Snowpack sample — Buffalo Mountain, Silverthorne, Colorado, USA (1/25/25, 10:11 AM MST)
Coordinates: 39.6222, -106.1139
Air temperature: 22 °F
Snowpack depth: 110 cm
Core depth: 20 cm
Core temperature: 48.2 °F
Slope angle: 12°, slope face: 102°
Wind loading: high
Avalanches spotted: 0
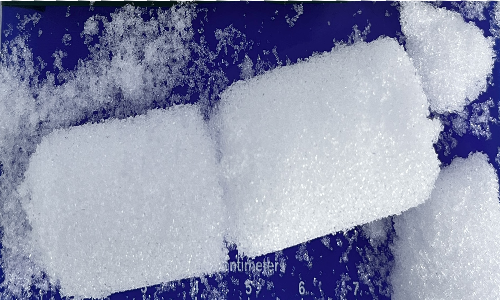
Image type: core
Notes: No avalanches nearby, collected on the outskirts of a fire break 15 meters from the treeline, on way to Buffalo and Red Mountain